Question: I my code below I plot two series in a SplitPane, but I have some white borders I would like to remove, so that the grids will fill all the chart space.
Here is a picture to show where I would like to remove

and this is my code
'''
import javafx.application.Application;
import javafx.application.Platform;
import javafx.beans.property.SimpleDoubleProperty;
import javafx.collections.ObservableList;
import javafx.event.EventHandler;
import javafx.geometry.Orientation;
import javafx.scene.Group;
import javafx.scene.Node;
import javafx.scene.Parent;
import javafx.scene.Scene;
import javafx.scene.chart.BarChart;
import javafx.scene.chart.CategoryAxis;
import javafx.scene.chart.Chart;
import javafx.scene.chart.LineChart;
import javafx.scene.chart.NumberAxis;
import javafx.scene.chart.XYChart;
import javafx.scene.control.SplitPane;
import javafx.scene.input.MouseEvent;
import javafx.scene.layout.BorderPane;
import javafx.stage.Stage;
public class XyChartInSplitMove extends Application {
SplitPane splitPane1 = null;
BorderPane pane;
BorderPane pane2;
XYChart.Series series1 = new XYChart.Series();
XYChart.Series series2 = new XYChart.Series();
SimpleDoubleProperty rectinitX = new SimpleDoubleProperty();
SimpleDoubleProperty rectinitY = new SimpleDoubleProperty();
@Override
public void start(Stage stage) {
final NumberAxis xAxis = new NumberAxis(1, 12, 1);
final NumberAxis yAxis = new NumberAxis(0.53000, 0.53910, 0.0005);
xAxis.setAnimated(false);
yAxis.setAnimated(false);
xAxis.setScaleX(0);
xAxis.setVisible(false);
yAxis.setTickLabelFormatter(new NumberAxis.DefaultFormatter(yAxis) {
@Override
public String toString(Number object) {
return String.format("%7.5f", object);
}
});
final LineChart<Number, Number> lineChart1 = new LineChart<Number, Number>(xAxis, yAxis);
lineChart1.setCreateSymbols(false);
lineChart1.setAlternativeRowFillVisible(false);
lineChart1.setAnimated(false);
lineChart1.setLegendVisible(false);
series1.getData().add(new XYChart.Data(1, 0.53185));
series1.getData().add(new XYChart.Data(2, 0.532235));
series1.getData().add(new XYChart.Data(3, 0.53234));
series1.getData().add(new XYChart.Data(4, 0.538765));
series1.getData().add(new XYChart.Data(5, 0.53442));
series1.getData().add(new XYChart.Data(6, 0.534658));
series1.getData().add(new XYChart.Data(7, 0.53023));
series1.getData().add(new XYChart.Data(8, 0.53001));
series1.getData().add(new XYChart.Data(9, 0.53589));
series1.getData().add(new XYChart.Data(10, 0.53476));
series1.getData().add(new XYChart.Data(11, 0.530123));
series1.getData().add(new XYChart.Data(12, 0.531035));
lineChart1.getData().addAll(series1);
pane = new BorderPane();
pane.setCenter(lineChart1);
splitPane1 = new SplitPane();
splitPane1.setOrientation(Orientation.VERTICAL);
splitPane1.getItems().addAll(pane);
splitPane1.setDividerPosition(0, 1);
Platform.runLater(new Runnable() {
@Override
public void run() {
double percSplit;
ObservableList<SplitPane.Divider> splitDiv = splitPane1.getDividers();
percSplit = 1 / (double) (splitDiv.size() + 1);
for (int i = 0; i < splitDiv.size(); i++) {
splitPane1.setDividerPosition(i, percSplit);
percSplit += 1 / (double) (splitDiv.size() + 1);
}
}
});
//BarChart
final CategoryAxis xAxis2 = new CategoryAxis();
final NumberAxis yAxis2 = new NumberAxis();
yAxis2.setTickUnit(1);
yAxis2.setPrefWidth(35);
yAxis2.setMinorTickCount(10);
yAxis2.setTickLabelFormatter(new NumberAxis.DefaultFormatter(yAxis2) {
@Override
public String toString(Number object) {
String label;
label = String.format("%7.2f", object.floatValue());
return label;
}
});
final BarChart<String, Number> barChart2 = new BarChart<String, Number>(xAxis2, yAxis2);
barChart2.setAlternativeRowFillVisible(false);
barChart2.setLegendVisible(false);
barChart2.setAnimated(false);
series2.getData().add(new XYChart.Data("Jan", 1));
series2.getData().add(new XYChart.Data("Feb", 3));
series2.getData().add(new XYChart.Data("Mar", 1.5));
series2.getData().add(new XYChart.Data("Apr", 3));
series2.getData().add(new XYChart.Data("May", 4.5));
series2.getData().add(new XYChart.Data("Jun", 5));
series2.getData().add(new XYChart.Data("Jul", 4));
series2.getData().add(new XYChart.Data("Aug", 8));
series2.getData().add(new XYChart.Data("Sep", 16.5));
series2.getData().add(new XYChart.Data("Oct", 13.9));
series2.getData().add(new XYChart.Data("Nov", 17));
series2.getData().add(new XYChart.Data("Dec", 20));
barChart2.getData().addAll(series2);
pane2 = new BorderPane();
pane2.setCenter(barChart2);
Platform.runLater(new Runnable() {
@Override
public void run() {
double percSplit;
splitPane1.getItems().addAll(pane2);
ObservableList<SplitPane.Divider> splitDiv = splitPane1.getDividers();
percSplit = 1 / (double) (splitDiv.size() + 1);
for (int i = 0; i < splitDiv.size(); i++) {
splitPane1.setDividerPosition(i, percSplit);
percSplit += 1 / (double) (splitDiv.size() + 1);
}
}
});
Scene scene = new Scene(splitPane1, 800, 600);
stage.setScene(scene);
pane.setOnMouseClicked(mouseHandler);
pane.setOnMouseDragged(mouseHandler);
pane.setOnMouseEntered(mouseHandler);
pane.setOnMouseExited(mouseHandler);
pane.setOnMouseMoved(mouseHandler);
pane.setOnMouseReleased(mouseHandler);
stage.show();
}
EventHandler<MouseEvent> mouseHandler = new EventHandler<MouseEvent>() {
@Override
public void handle(MouseEvent mouseEvent) {
if (mouseEvent.getEventType() == MouseEvent.MOUSE_DRAGGED || mouseEvent.getEventType() == MouseEvent.MOUSE_MOVED) {
LineChart<Number, Number> lineChart = (LineChart<Number, Number>) pane.getCenter();
NumberAxis yAxis = (NumberAxis) lineChart.getYAxis();
NumberAxis xAxis = (NumberAxis) lineChart.getXAxis();
double newXlower = xAxis.getLowerBound(), newXupper = xAxis.getUpperBound();
double newYlower = yAxis.getLowerBound(), newYupper = yAxis.getUpperBound();
double delta = 0.3;
if (mouseEvent.getEventType() == MouseEvent.MOUSE_DRAGGED) {
if (rectinitX.get() < mouseEvent.getX()) {
newXlower = xAxis.getLowerBound() - delta;
newXupper = xAxis.getUpperBound() - delta;
} else if (rectinitX.get() > mouseEvent.getX()) {
newXlower = xAxis.getLowerBound() + delta;
newXupper = xAxis.getUpperBound() + delta;
}
xAxis.setLowerBound(newXlower);
xAxis.setUpperBound(newXupper);
// Y-Axis Moving
if (rectinitY.get() < mouseEvent.getY()) {
newYlower = yAxis.getLowerBound() + delta / 1000;
newYupper = yAxis.getUpperBound() + delta / 1000;
} else if (rectinitY.get() > mouseEvent.getY()) {
newYlower = yAxis.getLowerBound() - delta / 1000;
newYupper = yAxis.getUpperBound() - delta / 1000;
}
yAxis.setLowerBound(newYlower);
yAxis.setUpperBound(newYupper);
}
rectinitX.set(mouseEvent.getX());
rectinitY.set(mouseEvent.getY());
BarChart<String, Number> barChart2 = (BarChart<String, Number>) pane2.getCenter();
double chartWidth = xAxis.getWidth();
double axisSpan = xAxis.getUpperBound() - xAxis.getLowerBound();
double displacement = (chartWidth / axisSpan) * (1 - newXlower);
for (Node node : barChart2.getChildrenUnmodifiable()) {
if (node.getClass().getEnclosingClass() == Chart.class) {
for (Node node2 : ((Parent) node).getChildrenUnmodifiable()) {
if ((node2 == barChart2.getXAxis())) {
node2.translateXProperty().set(displacement);
}
if (node2.getClass().getEnclosingClass() == XYChart.class) {
for (Node node3 : ((Parent) node2).getChildrenUnmodifiable()) {
if (node3.getClass() == Group.class) {
node3.translateXProperty().set(displacement);
}
}
}
}
}
}
}
}
};
public static void main(String[] args) {
launch(args);
}
}
'''
To hide the upper X axis I have used xAxis.setScaleX(0); but I am not sure if this is the best way to hide X axis.
Any help really appreciated
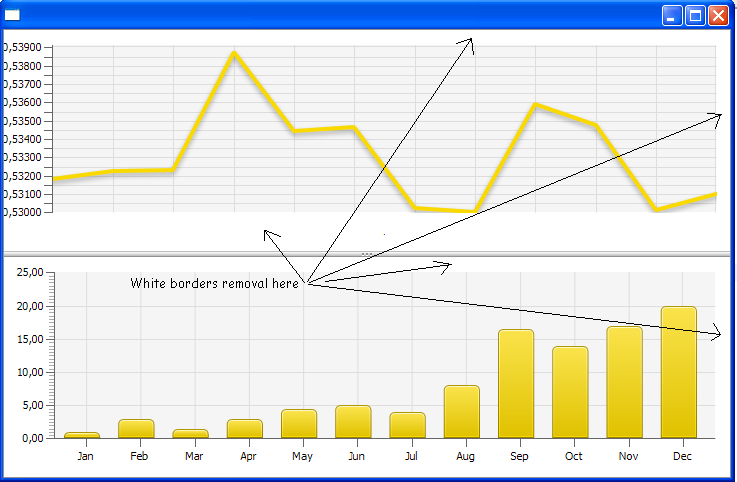
Answer: Define a style.css:
'''
.chart {
-fx-padding: 1px;
}
.chart-content {
-fx-padding: 0px;
}
'''
Add this file to the stylesheets of app:
'''
scene.getStylesheets().add(this.getClass().getResource("style.css").toExternalForm());
'''
See the results.
Further. To hide the gap between top and bottom charts, you can move top chart to down like this, the gap appears on the top however:
'''
...
...
stage.show();
// It should be after stage.show()
lineChart1.setTranslateY(xAxis.getHeight());
// Or give constant value if you want to put this code before the stage.show()
// lineChart1.setTranslateY(28);
'''